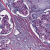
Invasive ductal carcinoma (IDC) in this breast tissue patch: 1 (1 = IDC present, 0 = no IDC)